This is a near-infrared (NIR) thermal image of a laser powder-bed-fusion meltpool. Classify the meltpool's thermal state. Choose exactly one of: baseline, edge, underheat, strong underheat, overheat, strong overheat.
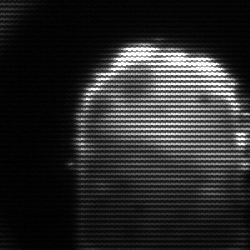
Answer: baseline